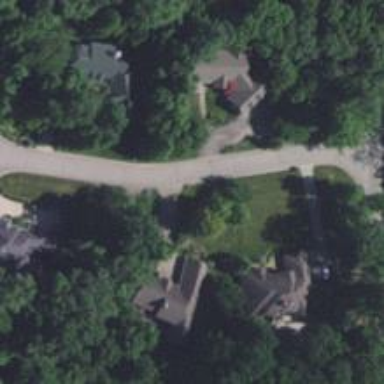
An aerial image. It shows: Residential road.